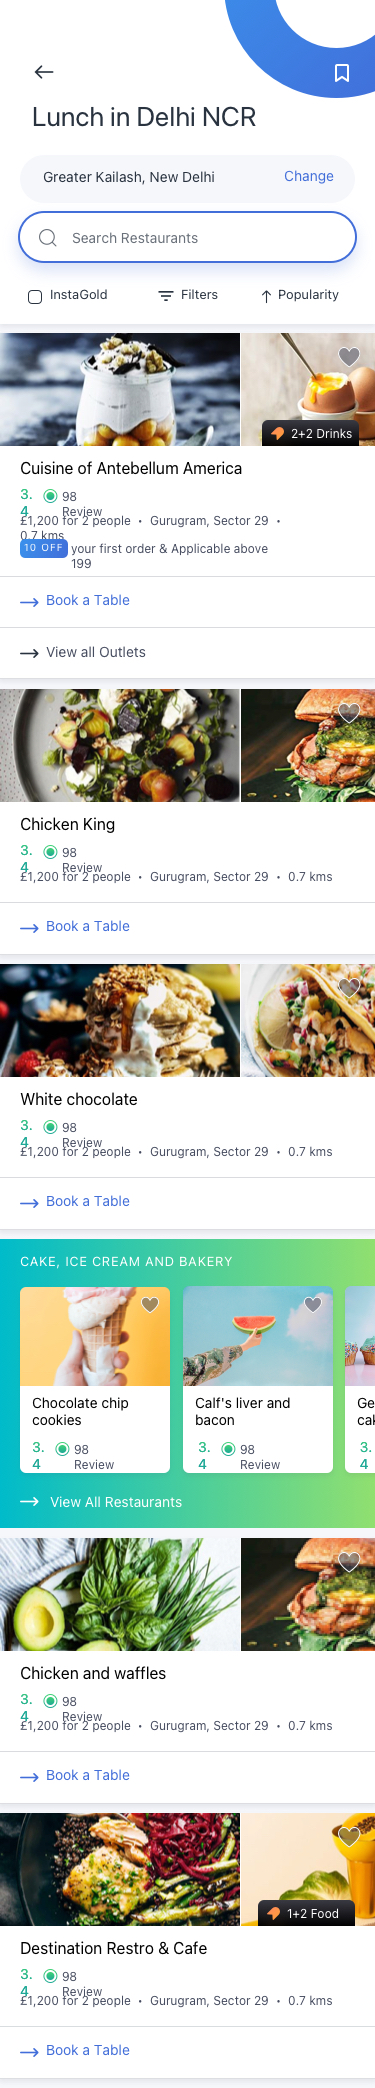
Text in this UI design:
2+2 Drinks
Book a Table
View all Outlets
98 Review
3.4
Cuisine of Antebellum America
£1,200 for 2 people  •  Gurugram, Sector 29  •  0.7 kms
10 OFF
your first order & Applicable above 199
Book a Table
98 Review
3.4
Chicken King
£1,200 for 2 people  •  Gurugram, Sector 29  •  0.7 kms
Book a Table
98 Review
3.4
White chocolate
£1,200 for 2 people  •  Gurugram, Sector 29  •  0.7 kms
View All Restaurants
Cake, Ice Cream and Bakery
98 Review
3.4
Chocolate chip cookies
3.4
German chocolate cake
98 Review
3.4
Calf's liver and bacon
Book a Table
98 Review
3.4
Chicken and waffles
£1,200 for 2 people  •  Gurugram, Sector 29  •  0.7 kms
Book a Table
98 Review
3.4
1+2 Food
Destination Restro & Cafe
£1,200 for 2 people  •  Gurugram, Sector 29  •  0.7 kms
Lunch in Delhi NCR
Filters
Popularity
InstaGold
Greater Kailash, New Delhi
Change
Search Restaurants